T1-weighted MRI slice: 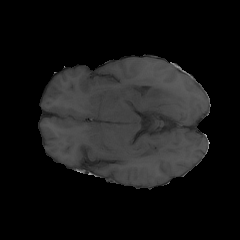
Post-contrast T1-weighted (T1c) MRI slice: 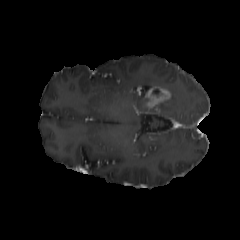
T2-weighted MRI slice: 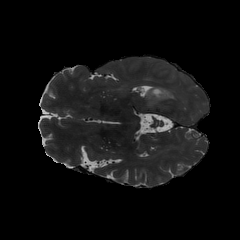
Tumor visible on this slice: yes